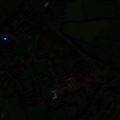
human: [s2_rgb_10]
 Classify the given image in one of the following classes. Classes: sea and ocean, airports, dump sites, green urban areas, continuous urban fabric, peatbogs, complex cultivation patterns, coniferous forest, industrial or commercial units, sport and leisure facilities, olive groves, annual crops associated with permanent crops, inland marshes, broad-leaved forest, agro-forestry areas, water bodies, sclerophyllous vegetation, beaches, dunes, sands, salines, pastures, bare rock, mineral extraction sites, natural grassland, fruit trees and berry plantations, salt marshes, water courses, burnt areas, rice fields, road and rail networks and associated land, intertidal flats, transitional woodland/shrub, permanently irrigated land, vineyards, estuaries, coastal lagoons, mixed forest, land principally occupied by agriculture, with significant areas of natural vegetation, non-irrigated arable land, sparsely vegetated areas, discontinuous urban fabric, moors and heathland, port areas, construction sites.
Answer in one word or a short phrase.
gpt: discontinuous urban fabric, sport and leisure facilities, pastures